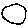
Label: circle